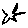
Label: star